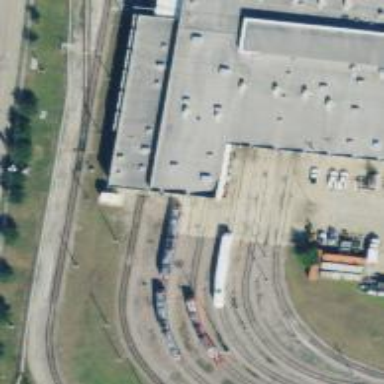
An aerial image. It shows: Light rail service yard with electrified contact line. The yard includes building passage tunnel.